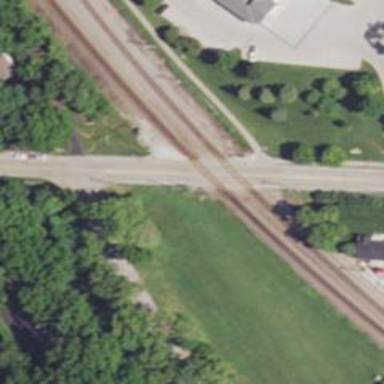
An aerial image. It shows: Railway track.